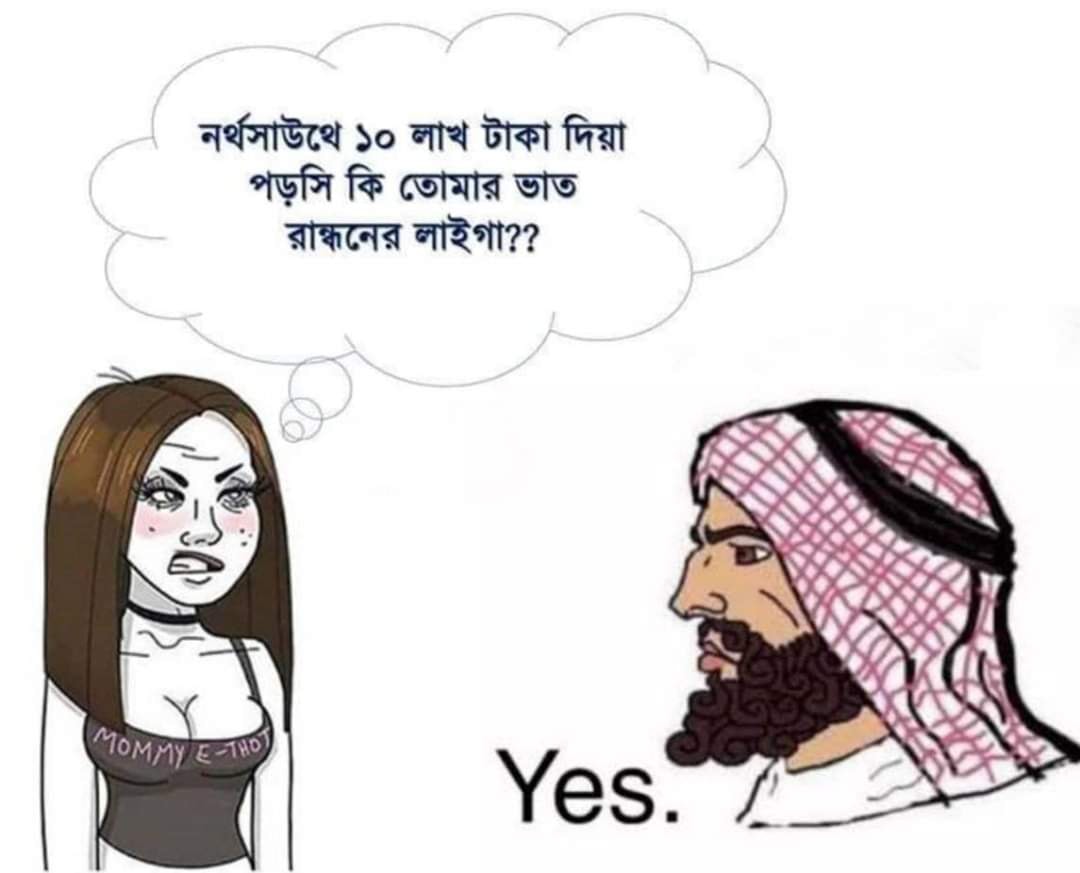
Caption: নর্থসাউথে ১০ লাখ টাকা দিয়া পড়সি কি তোমার ভাত রান্ধনের লাইগা ??   Yes
Label: hate